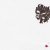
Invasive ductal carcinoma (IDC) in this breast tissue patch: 0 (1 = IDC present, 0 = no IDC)